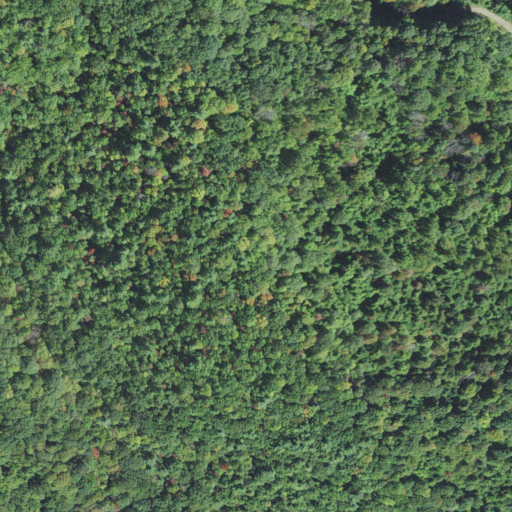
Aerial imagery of ridge(s) in North Carolina named Teaberry Ridge containing deciduous forest, mixed forest, and open development